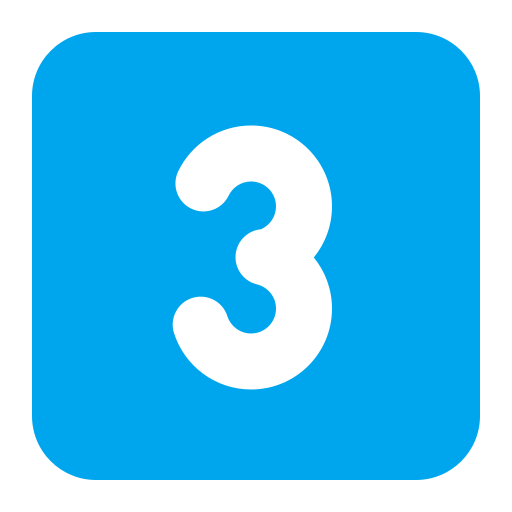
keycap 3 flat